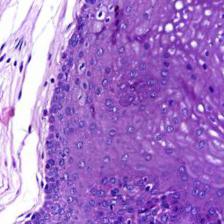
Diagnosis: Normal